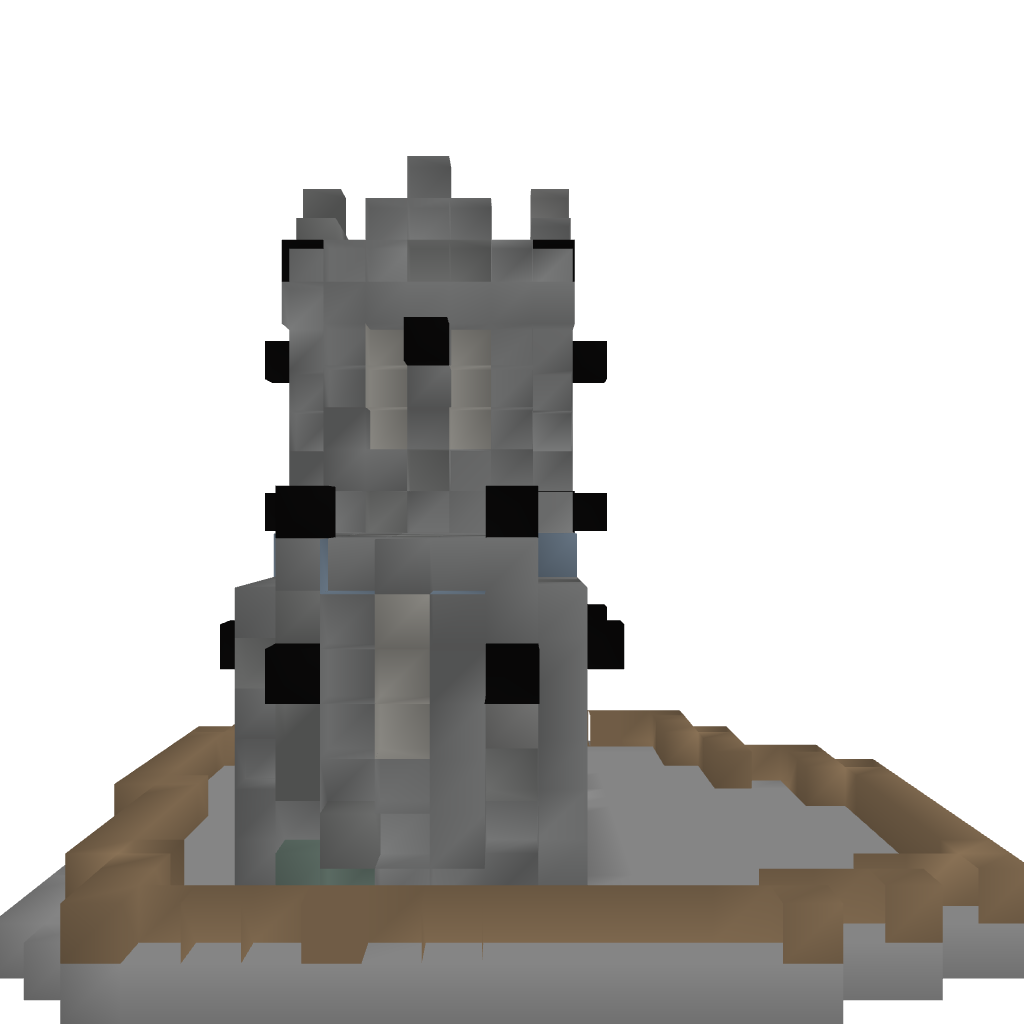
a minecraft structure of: Small chapel